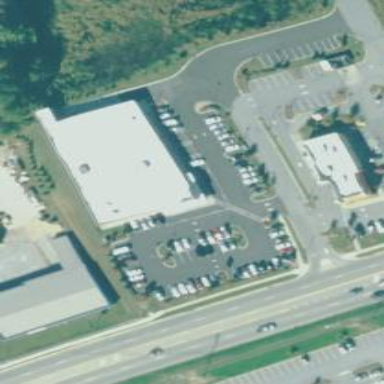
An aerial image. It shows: Retail building housing supermarket.